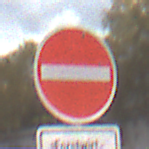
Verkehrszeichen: VerbotDerEinfahrt
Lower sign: BesondereFahrzeugeUndTransportgueter7
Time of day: MorningAfternoon
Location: Outdoor (Suburban)
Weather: PartlyCloudy
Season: NotSpecified
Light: Natural